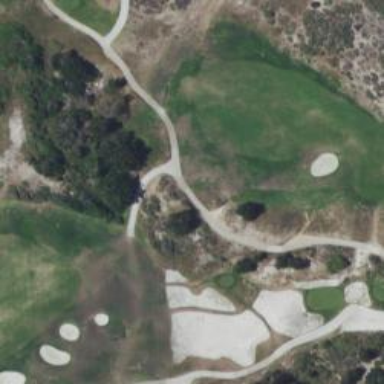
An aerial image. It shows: Pathway for golfing.